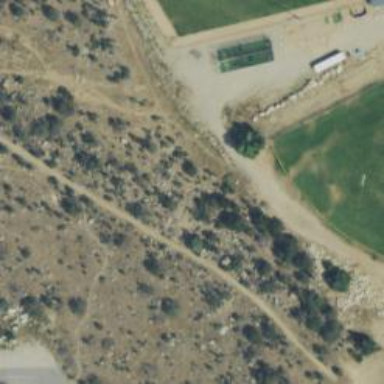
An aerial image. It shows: Disc golf course with disc golf basket. There is tee designated for disc golf.